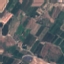
Label: PermanentCrop